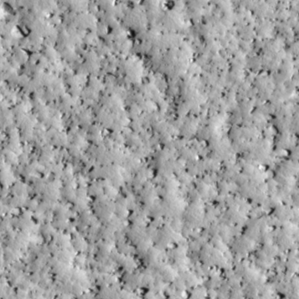
Label: non_frost